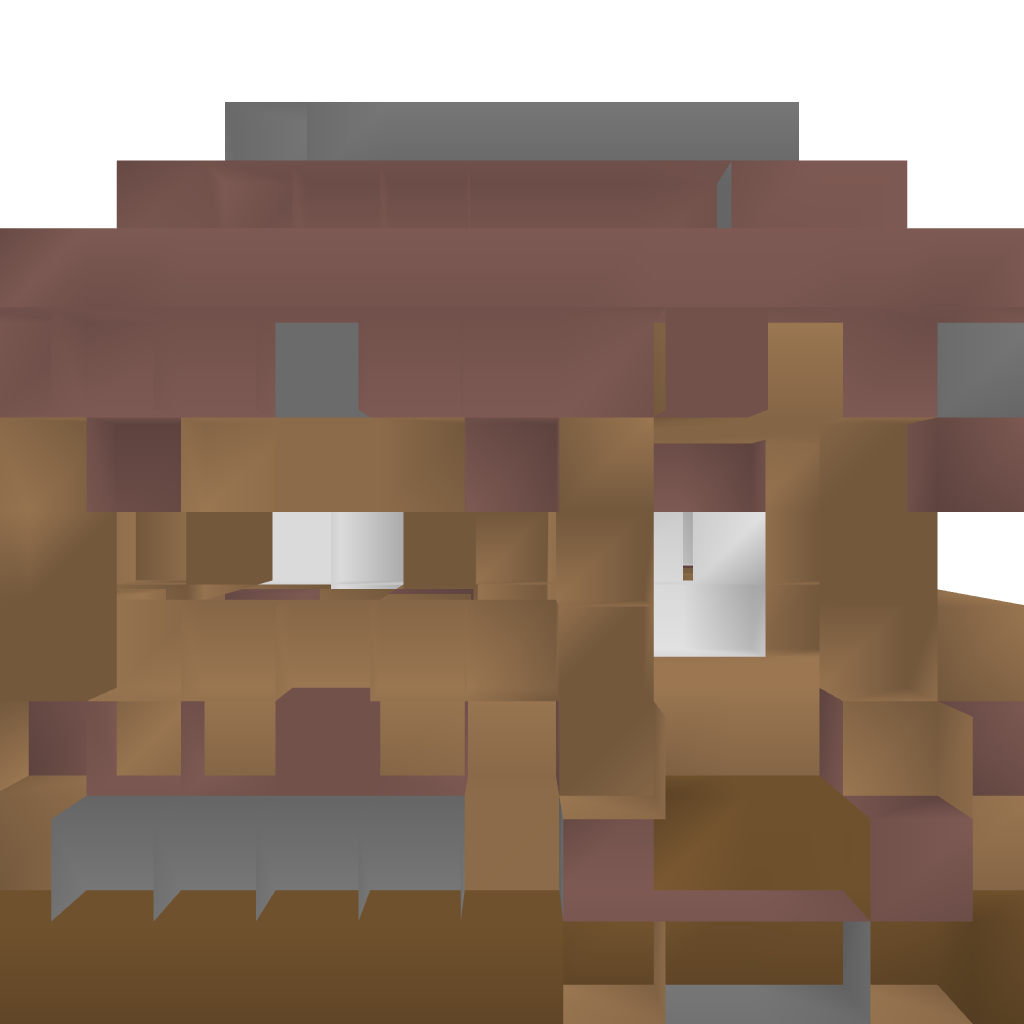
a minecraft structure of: Starter House good quality